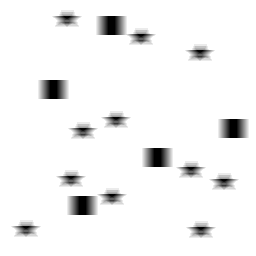
Squares: 5
Triangles: 0
Stars: 11
Total shapes: 16